Interaction volume radius: 10 \u00c5
Interaction volume height: 20 \u00c5
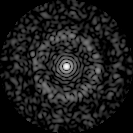
Disorder parameter: 0.8228